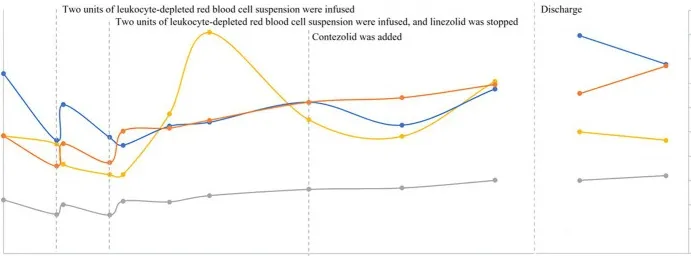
Changes in hematologic parameters from D + 86 (May 5, 2022) to D + 369 (February 8, 2023).
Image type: chart (chart)